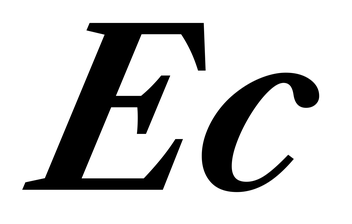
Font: LibreCaslonText-Italic_Bold_Italic